Question: I'm trying to generate a piecewise periodic plot using Numpy and matplotlib, like this:
'''
import numpy as np
import matplotlib.pyplot as plt
Q1 = lambda t, f, Q_max: Q_max * np.sin(2 * np.pi *f * t)
Q2 = lambda t, f, Q_max: 0
def Q_true(t, f, stat):
while(t >= 1/f):
t -= 1/f
while(t < 0):
t += 1/f
return ((t <= 1/(2*f)) == stat)
Q = lambda t, f, Q_max: np.piecewise(t, [Q_true(t, f, True) , Q_true(t,f, False)], [Q1, Q2], f, Q_max)
Q_max = 225 # mL/sec
f = 1.25 # Hz
t = np.linspace(0,4,101) # secs
plt.plot(t, Q(t, f, Q_max))
'''
The problem is that 'Q_true' is receiving the entire 't' array instead of individual points. This isn't an issue if I just use less than/greater than statements in the 'numpy.piecewise' condlist, but it's much easier to determine whether it's true or false using 'Q_true'.
The plot should look something like this:

Any ideas?
Thanks!
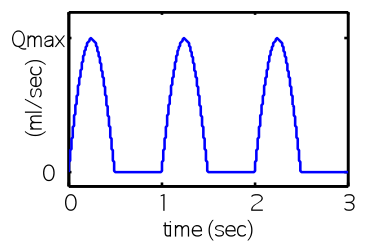
Answer: The following version of 'Q_true' works:
'''
def Q_true(t, f, stat):
period = 1/f
return (t % period < period/2) == stat
'''
Note that you are naming your anonymous functions ('Q1 = lambda ...'). In this case you should just define the function using 'def'.